Question: Below is 2x2 bar plot figures. Notice that there is a large space between the legend at the bottom left to the end of the pages. How can I reduce that?
Sure, I can do manual cropping. But since there are many figures to be generated, it's much more preferable to deal with it automatically.

The figure is generated with this code:
'''
dat <- read.table("http://dpaste.com/<PHONE>/plain/",header=TRUE)
pdf(file="Temp.pdf",height=9,width=6);
colnames(dat) <- c("Method", "Metric", "error 0%", "error 1%", "error 2%", "error 4%")
# Define layout
layout(matrix(c(1,2,3,4,5,5),nrow=3,byrow = TRUE))
par(omi=c(0,0.3,0,0.3))
barcols <- c("#D8B365","#5AB4AC")
# Generate some plots
sapply(3:6,
function(x) {
par(las=2);
bp <- barplot(matrix(dat[,x],nrow=2,byrow=TRUE),beside=TRUE,col=barcols,border=NA)
title(main=names(dat[x]),cex.main=1.0,font.main=1)
axis(1,at=colMeans(bp),c("Method-XXX","Method-YYY"," Method-ZZZ","Method-XZZZ"," Method-XZZZY"),lwd=0,lwd.tick=1)
abline(h=0)
}
)
plot(NA,xlim=c(0,1),ylim=c(0,1),ann=FALSE,axes=FALSE)
par(omi=c(0.5,0,0,0))
legend("topleft",c("Precision","Recall"),box.col="white",fill=barcols,cex=1.0,border=NA)
dev.off()
'''
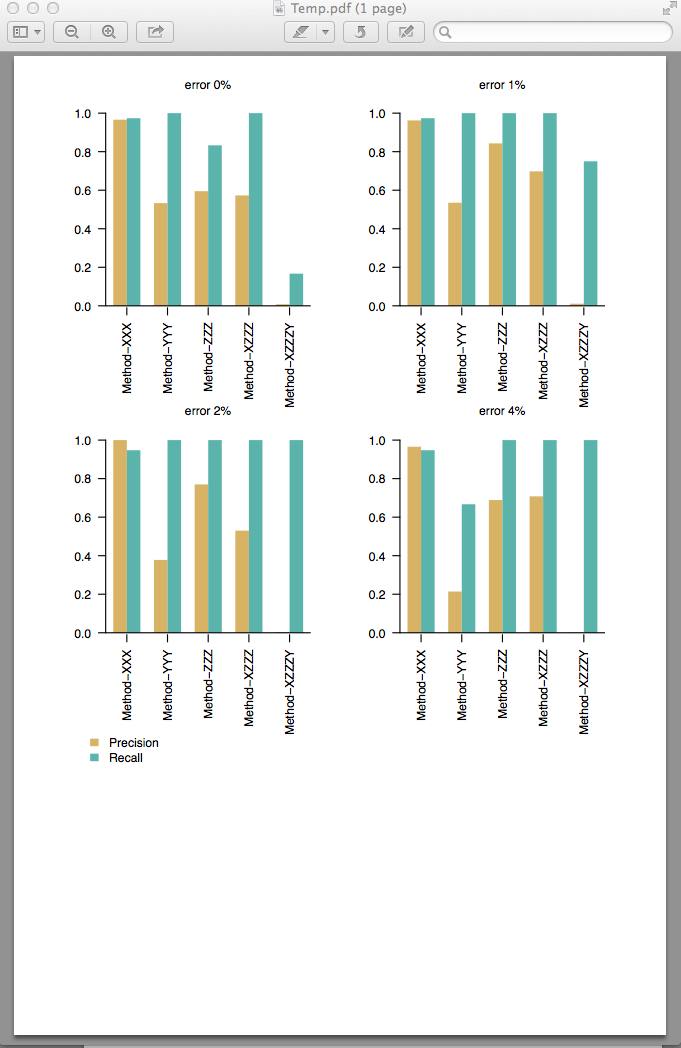
Answer: The reason is in your layout. Your layout looks like this

But you want different heights for each row using the 'heights' argument, e.g.
'''
layout(matrix(c(1,2,3,4,5,5),nrow=3,byrow = TRUE), heights=c(2,2,1))
'''
which will give you this

Now, your legend does not occupy that much space anymore. You might need to tweak the margins a bit adding a 'par(mar=c(0,1,2,0))' before setting up the plot window for the legend. Then you get

'''
dat <- read.table("http://dpaste.com/<PHONE>/plain/",header=TRUE)
pdf(file="Temp.pdf",height=7,width=6);
colnames(dat) <- c("Method", "Metric", "error 0%", "error 1%", "error 2%", "error 4%")
# Define layout
layout(matrix(c(1,2,3,4,5,5),nrow=3,byrow = TRUE), heights=c(2,2,.6))
par(omi=c(0,0.3,0,0.3))
barcols <- c("#D8B365","#5AB4AC")
# Generate some plots
sapply(3:6,
function(x) {
par(las=2);
bp <- barplot(matrix(dat[,x],nrow=2,byrow=TRUE),beside=TRUE,col=barcols,border=NA)
title(main=names(dat[x]),cex.main=1.0,font.main=1)
axis(1,at=colMeans(bp),c("Method-XXX","Method-YYY"," Method-ZZZ","Method-XZZZ"," Method-XZZZY"),lwd=0,lwd.tick=1)
abline(h=0)
}
)
par(mar=c(0,2,2,0))
plot(NULL,xlim=c(0,1),ylim=c(0,1),ann=FALSE,axes=FALSE)
legend("topleft",c("Precision","Recall"),box.col="white",fill=barcols,cex=1.0,border=NA)
dev.off()
'''